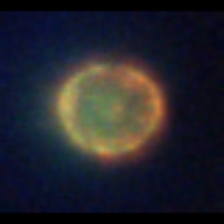
Taxon: Centric
Group: Diatoms